Question: I use ADO disconnected mode to get data from database by filling dataset ds.
All data come true except the date field
'''
string strDate = ds.Tables[0].Rows[0]["H_DT"].ToString();
'''
it throws an exception says:
> Specified time is not supported in this calendar. It should be between
04/30/1900 00:00:00 (Gregorian date) and 11/16/2077 23:59:59
(Gregorian date), inclusive.
I tried to write this code
'''
System.Threading.Thread.CurrentThread.CurrentCulture = new CultureInfo("ar-sa");
System.Threading.Thread.CurrentThread.CurrentUICulture = new CultureInfo("ar-sa");
'''
to change the culture to Arabic but without any luck.
## Update
The following is screenshot of quick watch for the variable

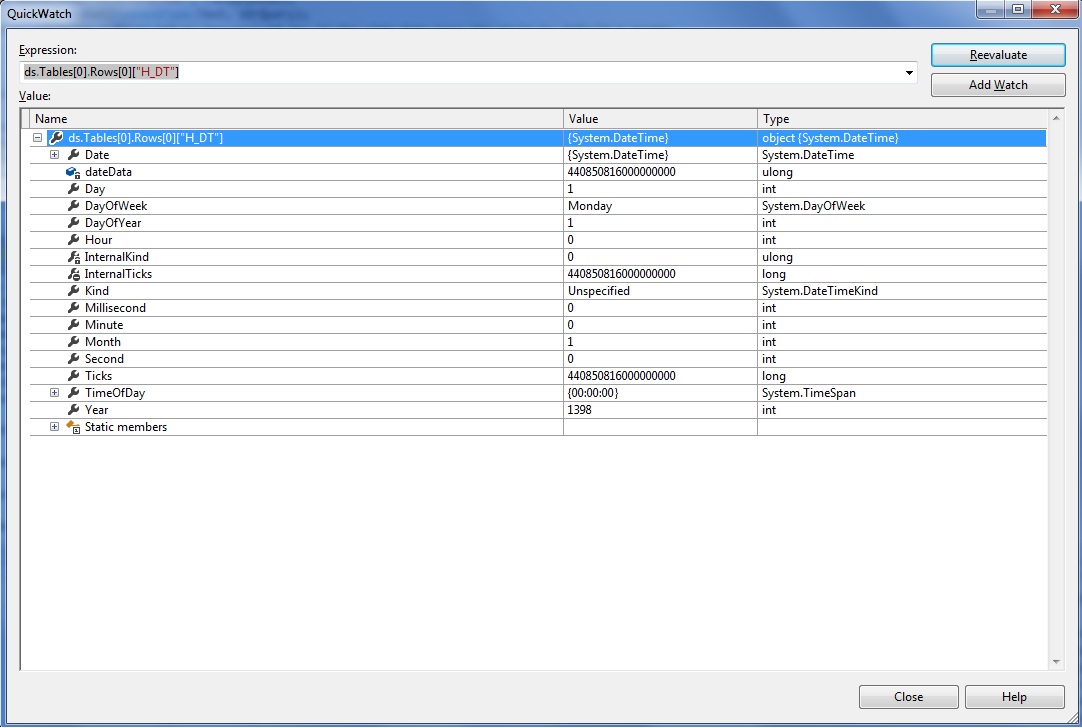
Answer: From <URL>
> The 'ToString()' method returns the string representation of the date
and time in the calendar used by the current culture. If the value of
the current 'DateTime' instance is earlier than
'Calendar.MinSupportedDateTime' or later than
'Calendar.MaxSupportedDateTime', the method throws an
'ArgumentOutOfRangeException'.
Your 'ar-sa' culture's default calender is <URL>.
'''
var culture = CultureInfo.GetCultureInfo("ar-sa");
Console.WriteLine(culture.Calendar); // prints UmAlQuraCalendar
'''
And from <URL>
> The earliest date and time supported by the UmAlQuraCalendar class,
which is equivalent to the first moment of .
Since your 'DateTime' is '1, 1, 1398', it is too normal to throws 'ArgumentOutOfRangeException'.
You can solve your problem to provide parameter an <URL> for example.
'''
string strDate = ds.Tables[0].Rows[0]["H_DT"].ToString(CultureInfo.InvariantCulture);
'''
> I wrote globalization configuration in web config as 'ar-sa' to be
global in all application but I faced the same error, please clarify
me, thanks
A 'DateTime' belongs on Gregorian calendar . From <URL>;
> Each 'DateTime' member implicitly uses the Gregorian calendar to perform
its operation, with the exception of constructors that specify a
calendar, and methods with a parameter derived from 'IFormatProvider',
such as 'System.Globalization.DateTimeFormatInfo', that implicitly
specifies a calendar.
That means your 'ds.Tables[0].Rows[0]["H_DT"]' datetime is Gregorian calender by default. But since you using '.ToString()' method without any parameter, your method uses your 'CurrentCulture' which is 'ar-sa' since you wrote it in your web.config. And that culture has 'UmAlQuraCalendar' calender by default. Since your datetime out of range in this calender, your code throws exception.
Remember, you have a 'DateTime' with '1318' as a year in Gregorian calender, '1318' as a year in 'UmAlQuraCalendar' calender.
As an example;
'''
var date = new DateTime(1318, 1, 1);
Console.WriteLine(date.ToString(new CultureInfo("ar-sa")));
'''
throws 'ArgumentOutOfRangeException' exception because it is exactly the same case of yours. This is a DateTime which is a '1318' year in a Gregorian calender, but there is no representation on 'UmAlQuraCalendar' calender of this datetime because in 'UmAlQuraCalendar' calender, years start with '1900' in Gregorian calender.
Take a look at how <URL>;
'''
////////////////////////////////////////////////////////////////////////////
//
// Notes about UmAlQuraCalendar
//
////////////////////////////////////////////////////////////////////////////
/*
** Calendar support range:
** Calendar Minimum Maximum
** ========== ========== ==========
** Gregorian 1900/04/30 2077/11/17
** UmAlQura 1318/01/01 1500/12/30
*/
'''